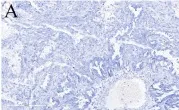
Hematoxylin & eosin (H&E) and immunohistochemical (IHC) staining for the lung tumor tissues. (A) H&E staining (x200) of the lung cancer.
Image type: pathology (immunostaining)